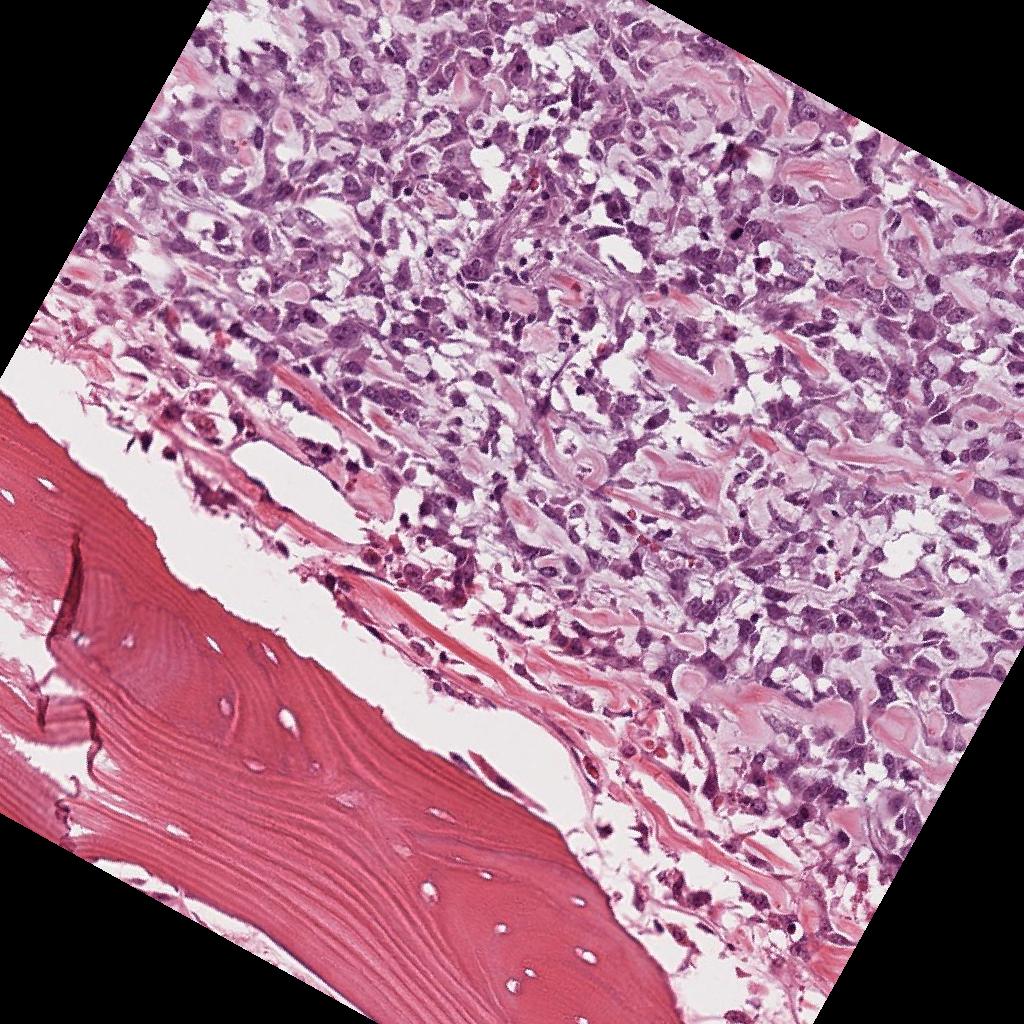
Label: Viable